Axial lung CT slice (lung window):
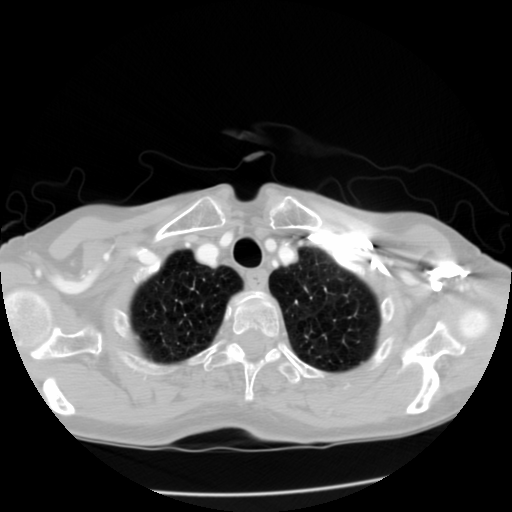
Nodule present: no